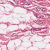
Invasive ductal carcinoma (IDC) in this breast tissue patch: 0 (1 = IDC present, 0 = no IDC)